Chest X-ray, AP view. Patient: 53 years old, sex M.
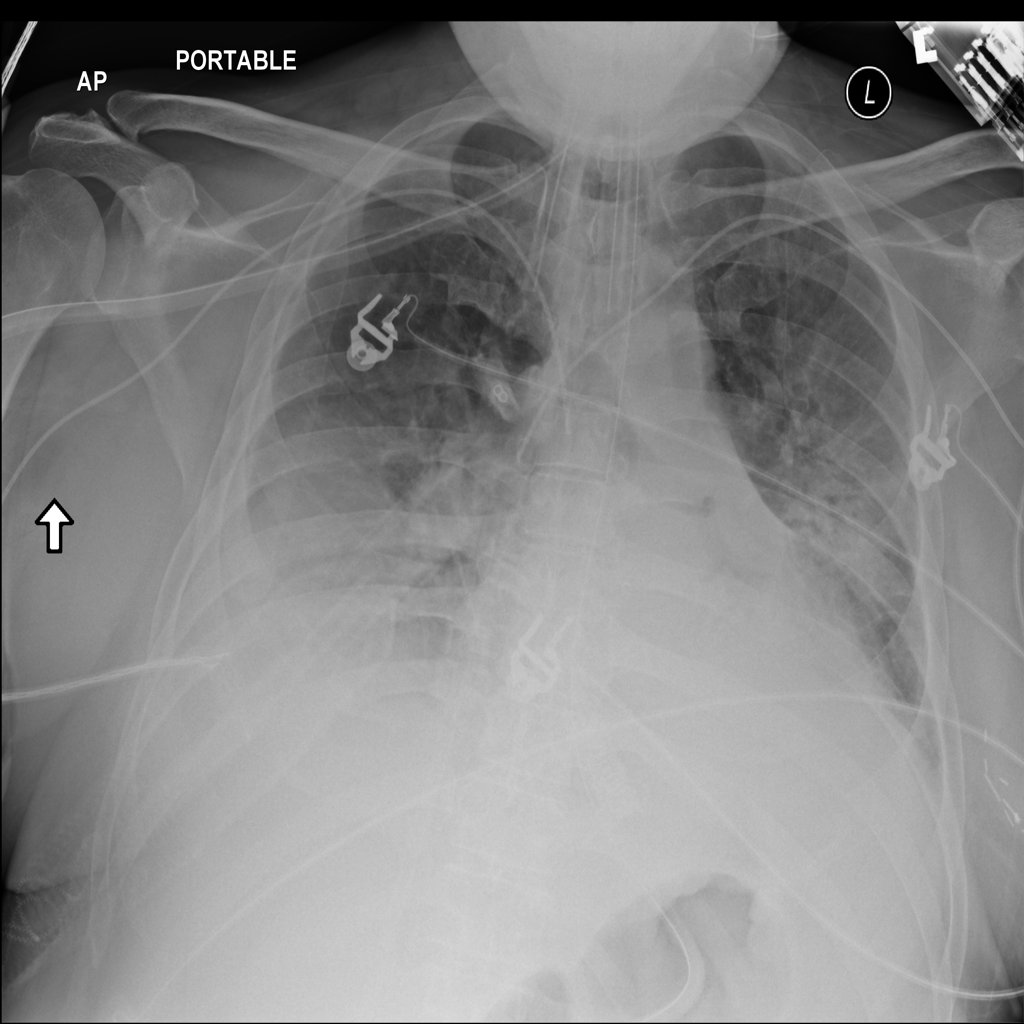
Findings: No Finding